Question: Say you had a combobox like this one:

How would one allow the user to delete an entry listed in the combobox? What element would you add, such as an additional button, context menu ...?
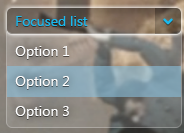
Answer: I think small 'x' mark at the right side would be sufficient here.
However I think better solution is to use something like select2: <URL>
.
I believe users are more familiar with this kind of input.